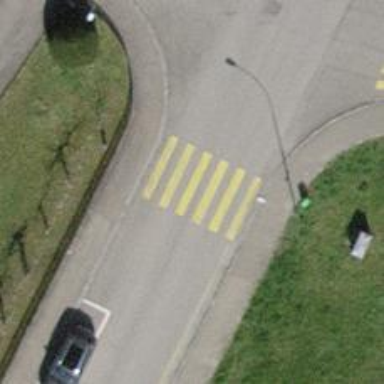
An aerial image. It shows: Zebra crossing on the road.